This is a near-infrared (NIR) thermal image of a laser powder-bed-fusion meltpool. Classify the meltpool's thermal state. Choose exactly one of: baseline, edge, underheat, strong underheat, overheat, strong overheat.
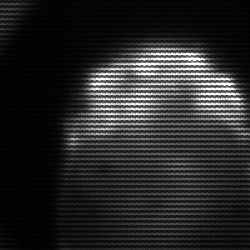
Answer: edge